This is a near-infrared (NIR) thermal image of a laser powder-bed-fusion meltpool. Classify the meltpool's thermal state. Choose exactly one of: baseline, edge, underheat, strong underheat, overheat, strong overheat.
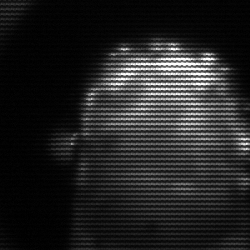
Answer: strong underheat